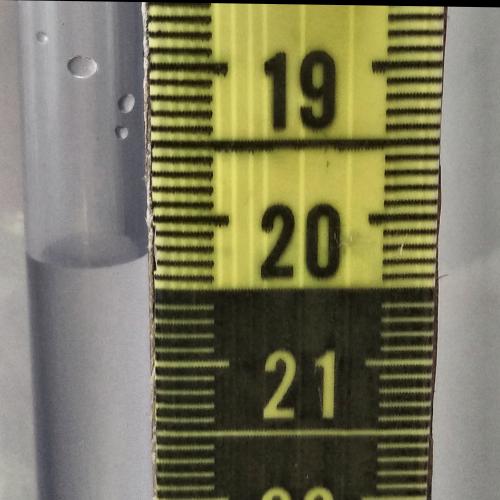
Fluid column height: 20.3 cm